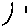
Label: tree